Question: This is a test application I made to reproduce the issue:

Please have a look at the following test code:
'''
procedure TForm1.Button1Click(Sender: TObject);
begin
ShowMessage(radioGroup1.Items[0]);
ShowMessage(BoolToStr(radioGroup1.Buttons[0].Enabled));
end;
procedure TForm1.FormCreate(Sender: TObject);
begin
ShowMessage(radioGroup1.Items[0]);
ShowMessage(BoolToStr(radioGroup1.Buttons[0].Enabled)); //<- Fails!!!
end;
'''
The first ShowMessage in FormCreate is shown, and displays the correct text (Item1).
The second code line in FormCreate throws an exception, that index is out of bounds.
If I run the same code in a button click event as shown in the code as well (after the form has loaded) everything works fine.
It appears that the buttons have not been loaded at the time the second code line is executed in FormCreate.
Why is this the case, when the items themself appear to be loaded already?
I noticed the issue when upgrading an existing (well working) project from Delphi 2006 to XE6.
This project now throws several exception in different Units because of this issue.
What has changed in this regards?
Thank for any help in advance!
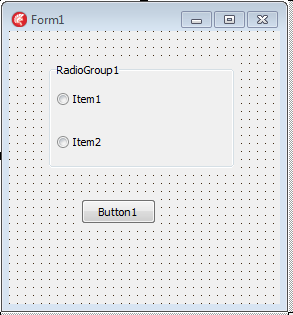
Answer: The items are populated when the .dfm file is streamed in. That happens quite early on, certainly well before the 'OnCreate' event fires. The buttons, which are windowed controls, are typically created when the window is created. And when the form's 'OnCreate' event executes, the window has not been created.
You ask why the items exist, but the buttons do not. Well, the buttons are created from the items. But not immediately. The button creation is suppressed during form streaming, and that means that the items get populated first, and the buttons are created at some point later.
I'm not sure exactly what has changed from the older version of Delphi to the modern Delphi. If you go back to Delphi 6, you can see that the buttons are created in 'TCustomRadioGroup.ReadState', which executes during form streaming. But the latest versions of Delphi suppress the button creation in 'ReadState'. My guess as to why this change was made is that it prevents you from setting button properties that get lost during window re-creation.
However, there's probably little point getting in to that in too much detail. The essential fact is that you cannot expect the buttons to exist during 'OnCreate'. You should move any code that requires the buttons to exist to a different location. Some obvious candidates would be the form's 'OnShow' event, or an overridden 'CreateWnd' method.